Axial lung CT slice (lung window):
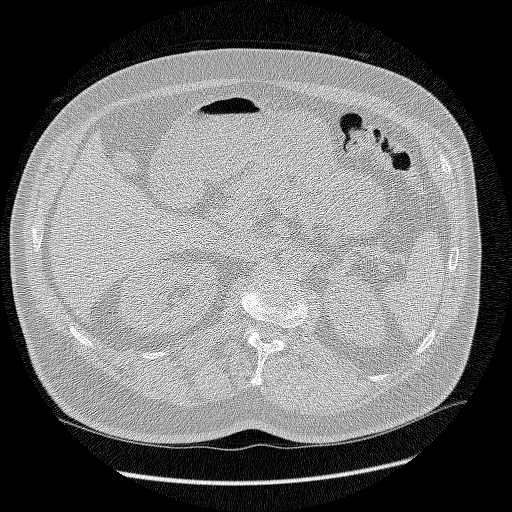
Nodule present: no